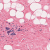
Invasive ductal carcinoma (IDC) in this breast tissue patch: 0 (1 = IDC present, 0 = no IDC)